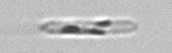
Label: Cerataulina_pelagica